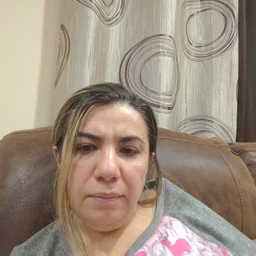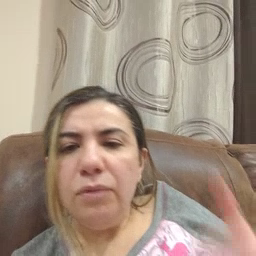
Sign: callonphone